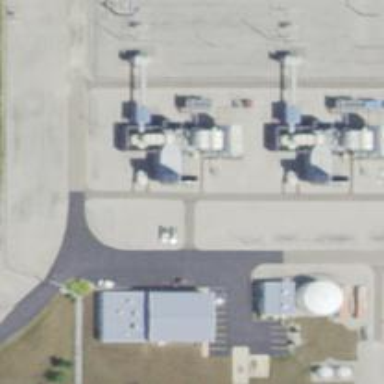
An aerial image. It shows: Gas turbine generator is in use.